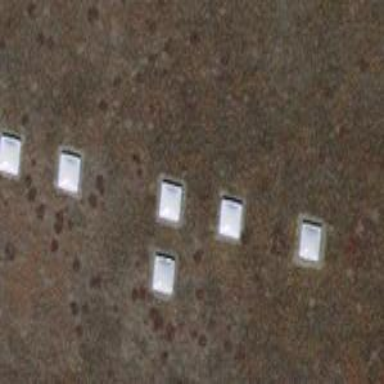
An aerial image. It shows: Solar photovoltaic panel generator.